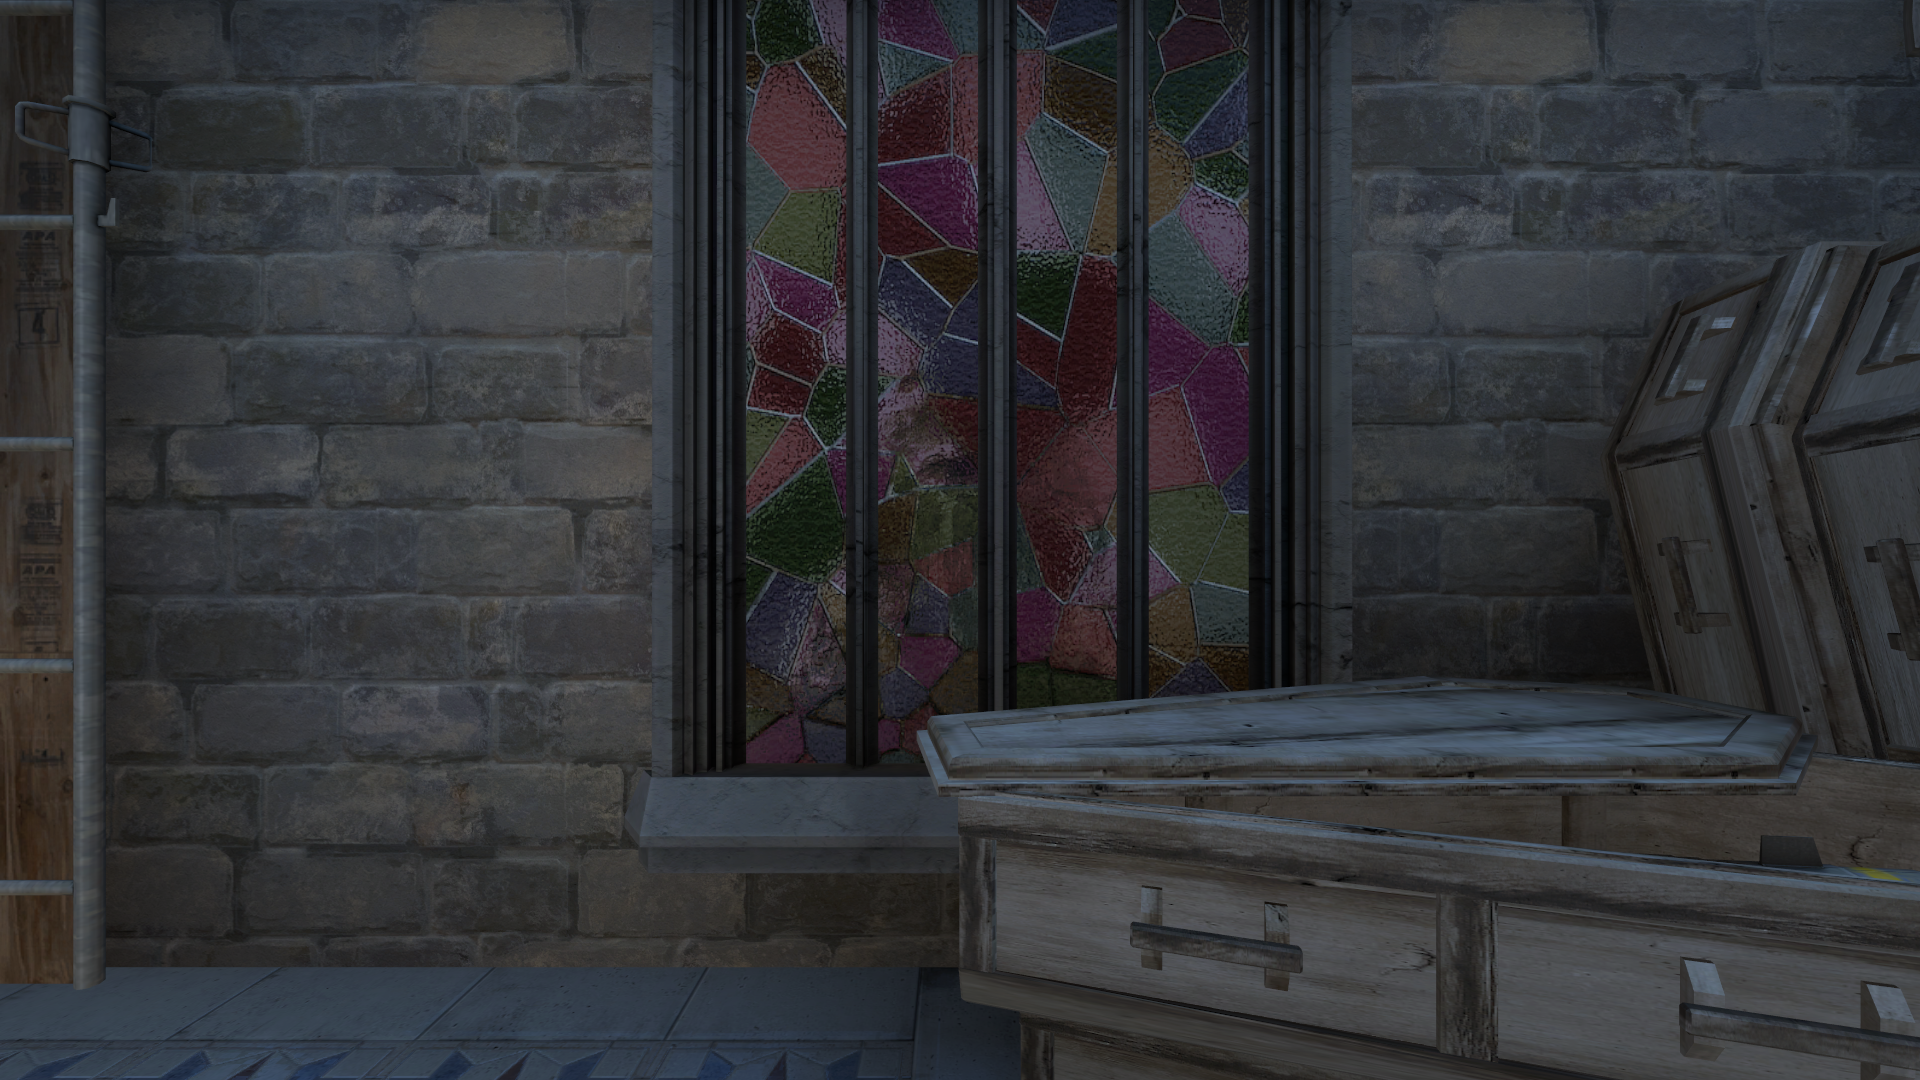
Map: de_inferno